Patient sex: M
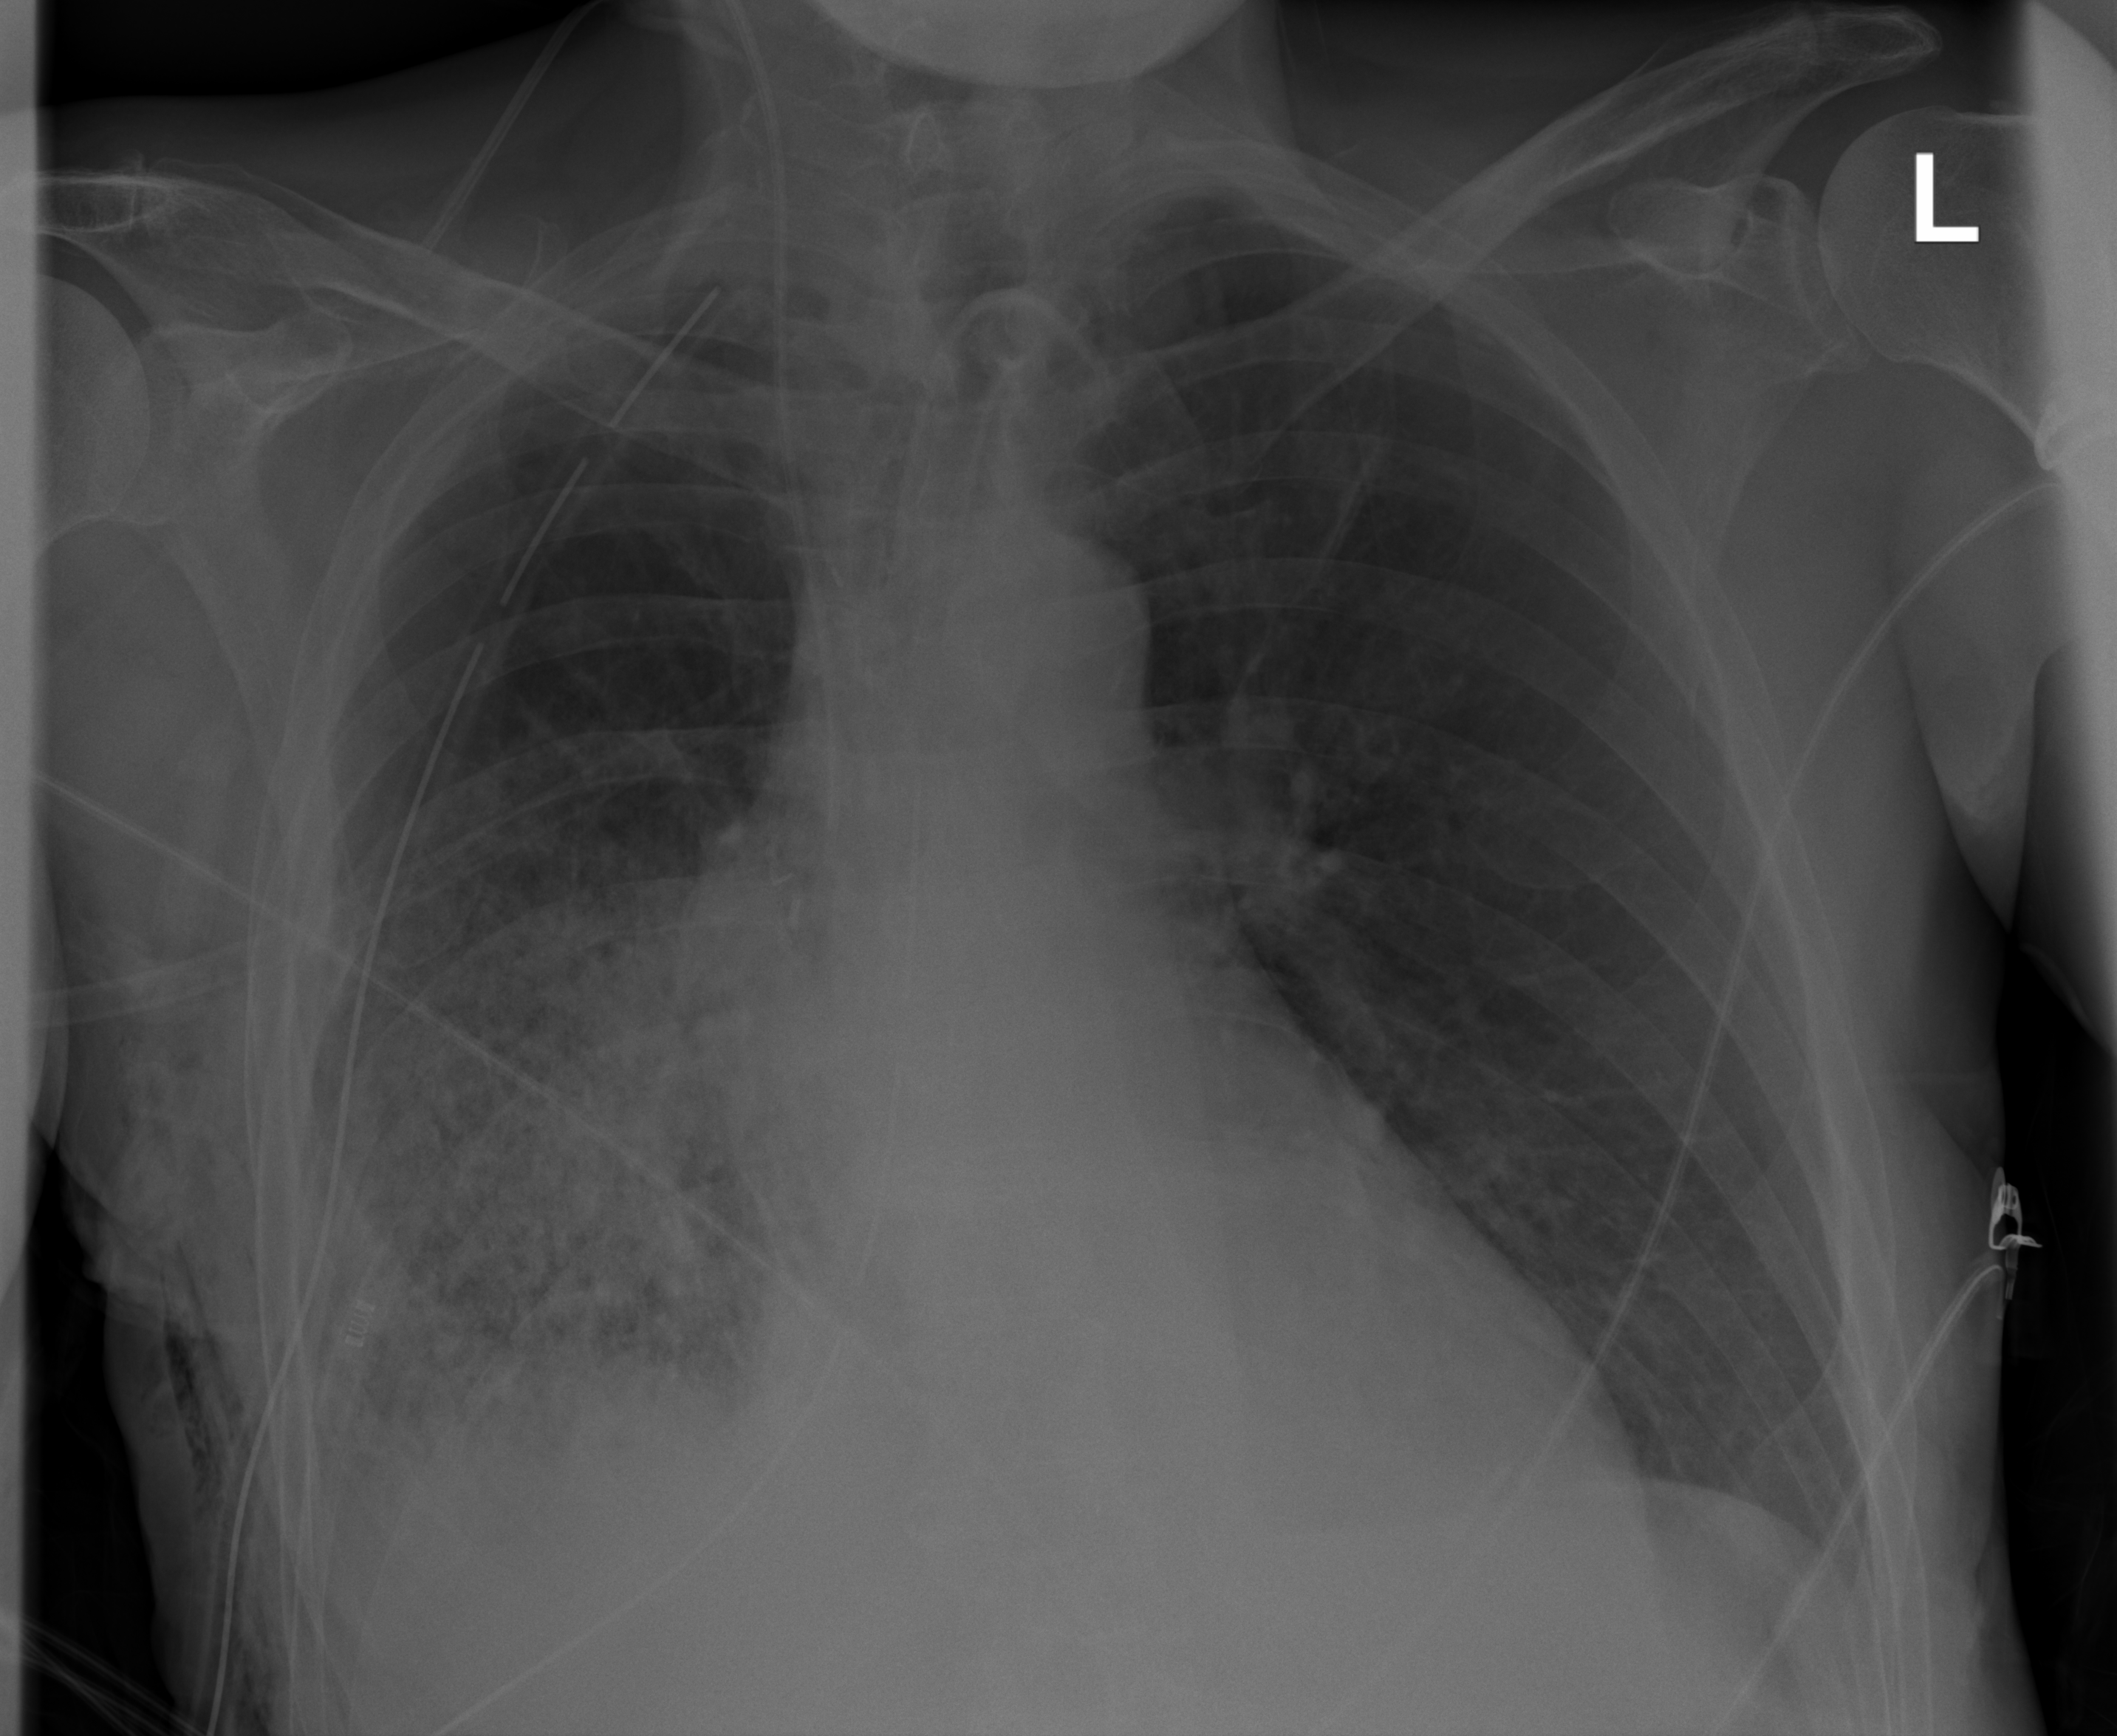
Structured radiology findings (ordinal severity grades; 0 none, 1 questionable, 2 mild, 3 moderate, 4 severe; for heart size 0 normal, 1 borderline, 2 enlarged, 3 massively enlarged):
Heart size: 0
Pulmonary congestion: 0
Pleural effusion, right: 1
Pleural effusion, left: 0
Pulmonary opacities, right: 3
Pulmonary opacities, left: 0
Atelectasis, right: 3
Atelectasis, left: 0